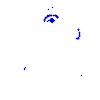
Particle: pion